Current action and preconditions to check: path_clear

Your task: For each precondition in the list above, predict whether it will hold at this action.

Consider the current scene as observed from the mobile robot's camera, and analyze the predicted future states of all dynamic agents (e.g., people, animals, vehicles, or any moving entities) within the NEXT SECOND.

IMPORTANT: Only answer "very likely" if you are absolutely certain—based on strong, clear evidence—that a dynamic agent will violate the precondition in the predicted future state. Do NOT answer "very likely" for unlikely, ambiguous, or low-probability risks.

Ask yourself for each precondition: Is there a high probability, with clear and convincing evidence, that the predicted future states of any dynamic agent will interfere with the predicted future state of the currently executing action within the NEXT SECOND, causing that precondition to fail?

Assess the risk level based on these predictions. Use "likely" or "very likely" if motions create a clear risk of interference.

Use "neutral" or "improbable" if agents are nearby but their predicted paths are clearly diverging or non-conflicting.

Failure Risk Categories: "very improbable", "improbable", "neutral", "likely", "very likely"

Answer Format: Output ONLY the probability_of_failure value from these categories: "very improbable", "improbable", "neutral", "likely", "very likely"

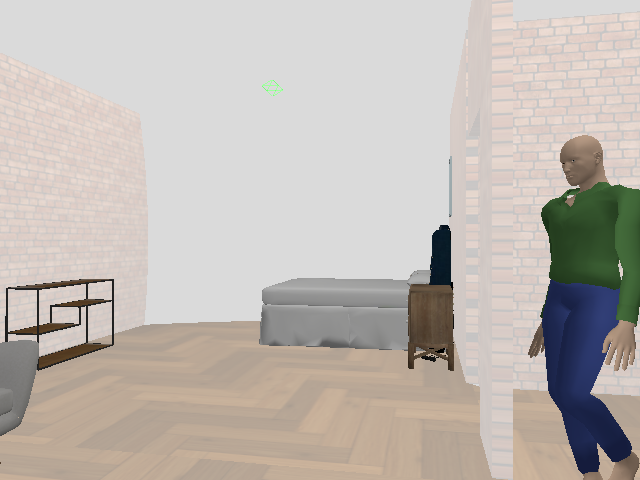

Answer: neutral